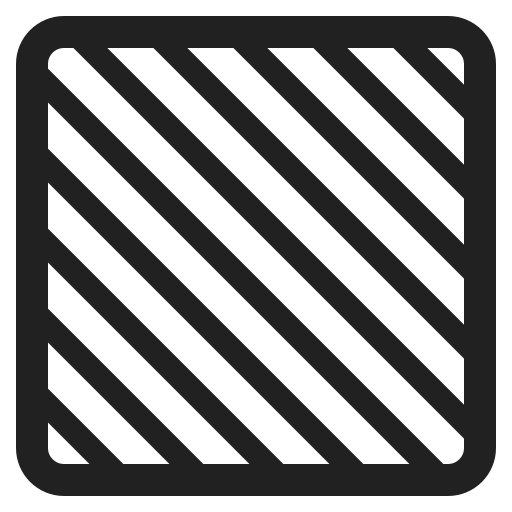
blue square high contrast